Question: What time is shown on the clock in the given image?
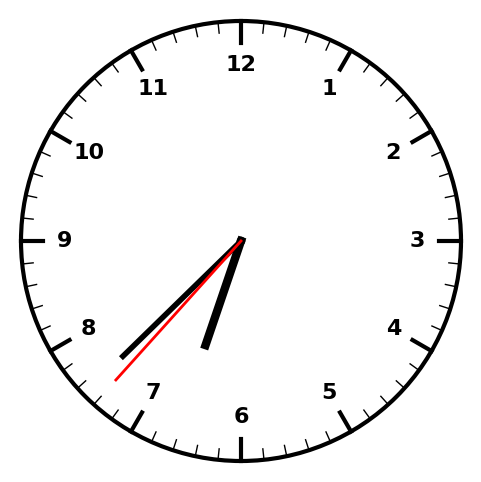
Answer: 06:37:37